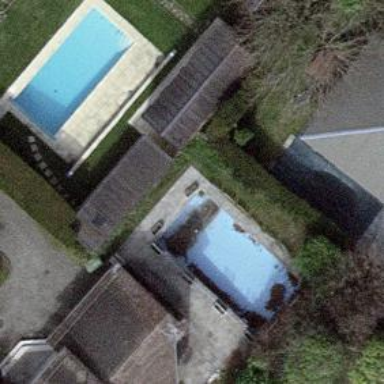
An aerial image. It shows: Swimming pool located in leisure land.